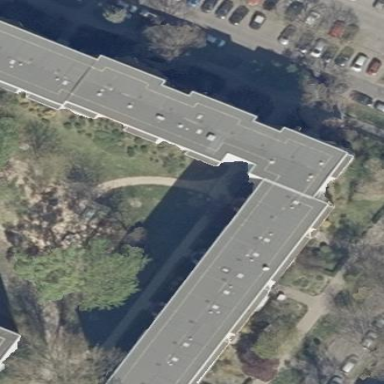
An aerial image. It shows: Building with apartments and flat roof.